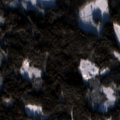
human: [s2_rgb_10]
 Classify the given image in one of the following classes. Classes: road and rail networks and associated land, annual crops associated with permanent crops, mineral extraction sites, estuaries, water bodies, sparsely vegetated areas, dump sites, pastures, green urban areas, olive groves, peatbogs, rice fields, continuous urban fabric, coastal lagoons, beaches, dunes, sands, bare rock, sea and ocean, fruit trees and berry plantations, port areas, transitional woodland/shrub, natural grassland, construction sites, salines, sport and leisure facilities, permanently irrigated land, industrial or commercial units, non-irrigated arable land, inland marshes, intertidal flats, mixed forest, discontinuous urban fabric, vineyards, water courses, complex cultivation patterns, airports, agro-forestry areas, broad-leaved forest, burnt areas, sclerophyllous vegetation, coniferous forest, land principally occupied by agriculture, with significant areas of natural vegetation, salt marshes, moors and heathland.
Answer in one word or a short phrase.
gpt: coniferous forest, mixed forest, transitional woodland/shrub